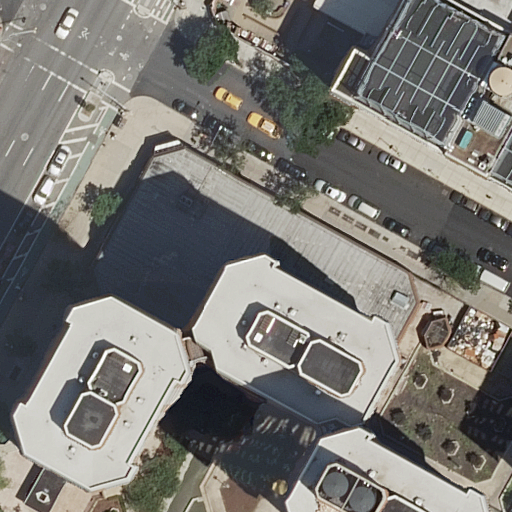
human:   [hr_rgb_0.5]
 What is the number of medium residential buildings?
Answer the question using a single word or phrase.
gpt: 1

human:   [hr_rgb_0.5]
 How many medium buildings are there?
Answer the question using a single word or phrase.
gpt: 1

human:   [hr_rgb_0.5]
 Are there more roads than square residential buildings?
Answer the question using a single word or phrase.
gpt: yes

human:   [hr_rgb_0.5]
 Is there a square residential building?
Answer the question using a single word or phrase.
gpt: no

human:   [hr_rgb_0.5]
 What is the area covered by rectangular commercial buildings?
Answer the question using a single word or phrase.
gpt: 0m2

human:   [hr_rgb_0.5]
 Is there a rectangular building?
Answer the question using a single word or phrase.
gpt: yes

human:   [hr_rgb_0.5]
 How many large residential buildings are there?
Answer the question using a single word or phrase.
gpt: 3

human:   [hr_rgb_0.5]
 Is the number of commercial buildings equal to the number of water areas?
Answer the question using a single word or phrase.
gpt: yes

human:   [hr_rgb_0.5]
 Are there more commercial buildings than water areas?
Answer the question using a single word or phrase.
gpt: no

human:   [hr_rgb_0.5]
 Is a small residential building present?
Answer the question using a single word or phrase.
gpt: yes

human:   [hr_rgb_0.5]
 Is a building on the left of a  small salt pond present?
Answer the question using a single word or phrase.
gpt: no

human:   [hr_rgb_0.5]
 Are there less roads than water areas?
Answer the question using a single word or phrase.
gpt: no

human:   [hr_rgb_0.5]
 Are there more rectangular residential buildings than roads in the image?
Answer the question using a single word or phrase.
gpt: no

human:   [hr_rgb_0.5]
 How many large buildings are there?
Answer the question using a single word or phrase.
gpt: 3

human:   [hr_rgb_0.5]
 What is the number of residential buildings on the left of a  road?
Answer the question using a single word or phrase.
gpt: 1

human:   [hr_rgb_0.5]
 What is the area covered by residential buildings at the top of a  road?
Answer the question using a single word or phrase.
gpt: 87m2

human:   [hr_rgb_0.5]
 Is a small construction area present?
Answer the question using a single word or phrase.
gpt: no

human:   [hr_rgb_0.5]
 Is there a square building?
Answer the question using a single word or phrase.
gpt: no

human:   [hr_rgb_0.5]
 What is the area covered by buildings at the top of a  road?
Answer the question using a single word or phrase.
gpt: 87m2

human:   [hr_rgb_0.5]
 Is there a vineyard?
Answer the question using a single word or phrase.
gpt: no

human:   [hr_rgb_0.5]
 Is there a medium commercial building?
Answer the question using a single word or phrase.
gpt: no

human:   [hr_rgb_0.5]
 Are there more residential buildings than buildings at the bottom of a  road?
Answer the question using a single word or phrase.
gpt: yes

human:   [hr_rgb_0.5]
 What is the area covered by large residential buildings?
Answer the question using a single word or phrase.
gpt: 3601m2

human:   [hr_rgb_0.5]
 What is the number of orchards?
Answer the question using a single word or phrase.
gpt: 0

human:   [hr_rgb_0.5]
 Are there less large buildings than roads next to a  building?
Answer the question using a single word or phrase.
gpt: yes

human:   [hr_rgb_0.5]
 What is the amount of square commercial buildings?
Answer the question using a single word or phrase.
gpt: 0

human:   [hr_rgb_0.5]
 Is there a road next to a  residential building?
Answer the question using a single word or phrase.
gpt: yes

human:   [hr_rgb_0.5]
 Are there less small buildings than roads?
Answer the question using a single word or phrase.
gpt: yes

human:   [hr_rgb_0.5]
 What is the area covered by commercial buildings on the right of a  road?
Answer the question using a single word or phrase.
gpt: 0m2

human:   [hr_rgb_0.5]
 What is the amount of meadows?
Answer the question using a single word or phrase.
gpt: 0

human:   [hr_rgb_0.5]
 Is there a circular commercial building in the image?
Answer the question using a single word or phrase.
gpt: no

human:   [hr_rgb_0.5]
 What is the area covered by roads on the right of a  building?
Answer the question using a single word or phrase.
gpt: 0m2

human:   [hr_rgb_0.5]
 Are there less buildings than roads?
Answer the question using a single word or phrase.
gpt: no

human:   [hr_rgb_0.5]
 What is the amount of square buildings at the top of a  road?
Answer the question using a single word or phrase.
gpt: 0

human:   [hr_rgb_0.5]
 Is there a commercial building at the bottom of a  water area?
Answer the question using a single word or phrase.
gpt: no

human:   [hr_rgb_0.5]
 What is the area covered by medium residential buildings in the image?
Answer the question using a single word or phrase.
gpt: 408m2